Question: i need a way to from a .

I deselected all the attributes from interface builder, but when i touch the text, the selection appear!
Have a solution? A magick tricks?
thanks.
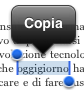
Answer: You need to create a subclass of UITextView and override the canPerformAction method.
'''
- (BOOL)canPerformAction:(SEL)action withSender:(id)sender
{
if (action == @selector(copy:)
return NO;
return [super canPerformAction:action withSender:sender];
}
'''
The selector values you can expect from canPerformAction can be found in the <URL>
The <URL> will help as well.
> This default implementation of this
method returns YES if the responder
class implements the requested action
and calls the next responder if it
does not. Subclasses may override this
method to enable menu commands based
on the current state; for example, you
would enable the Copy command if there
is a selection or disable the Paste
command if the pasteboard did not
contain data with the correct
pasteboard representation type. If no
responder in the responder chain
returns YES, the menu command is
disabled.